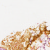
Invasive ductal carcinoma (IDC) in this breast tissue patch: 0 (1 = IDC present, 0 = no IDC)